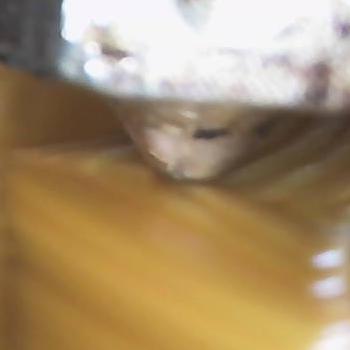
Flow rate: 100%